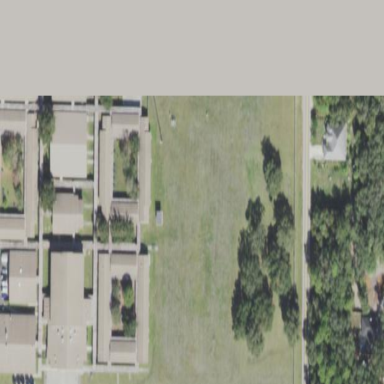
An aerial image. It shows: School.